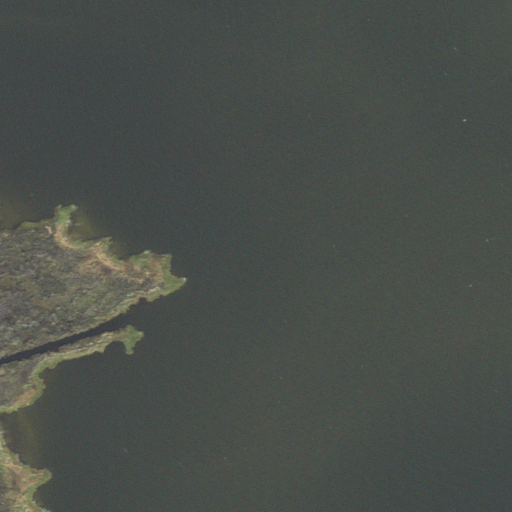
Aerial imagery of cape in North Carolina named House Cove Point containing open water and herbaceous wetlands